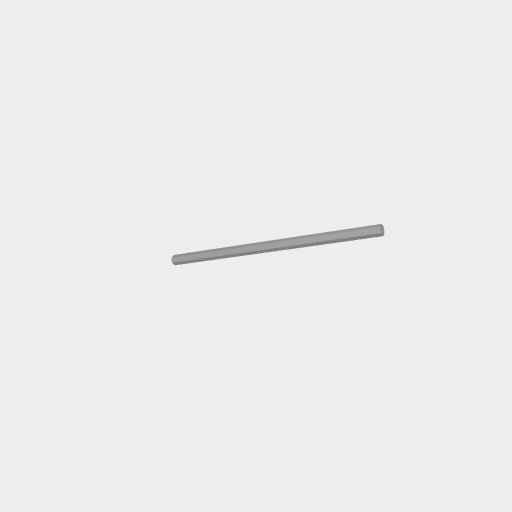
Part: Standoff8RID168